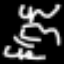
Label: frog